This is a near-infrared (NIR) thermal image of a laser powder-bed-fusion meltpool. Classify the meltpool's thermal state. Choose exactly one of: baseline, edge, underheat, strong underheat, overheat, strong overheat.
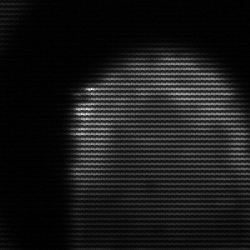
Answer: edge